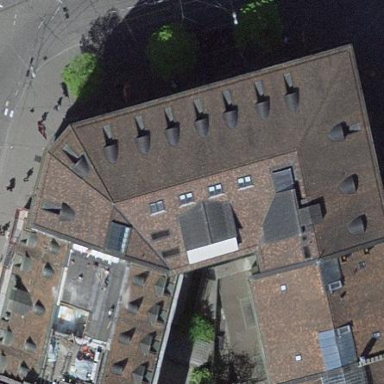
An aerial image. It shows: College building.